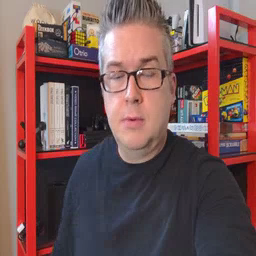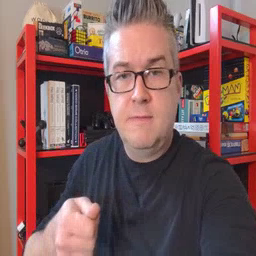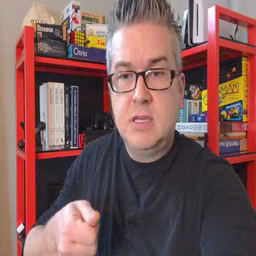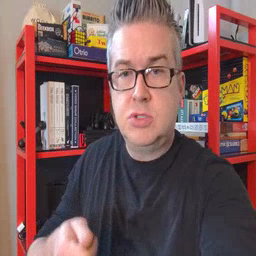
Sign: vacuum